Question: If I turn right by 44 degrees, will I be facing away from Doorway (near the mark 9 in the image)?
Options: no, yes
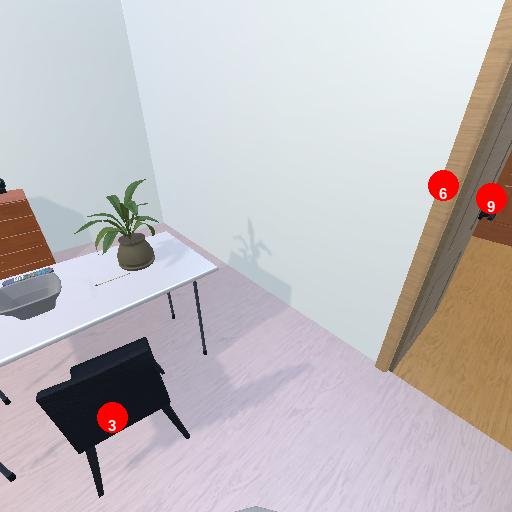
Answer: no